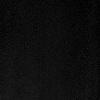
Atmospheric dust classification: dusty